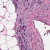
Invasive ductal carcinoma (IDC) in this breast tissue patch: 1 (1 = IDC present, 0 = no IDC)